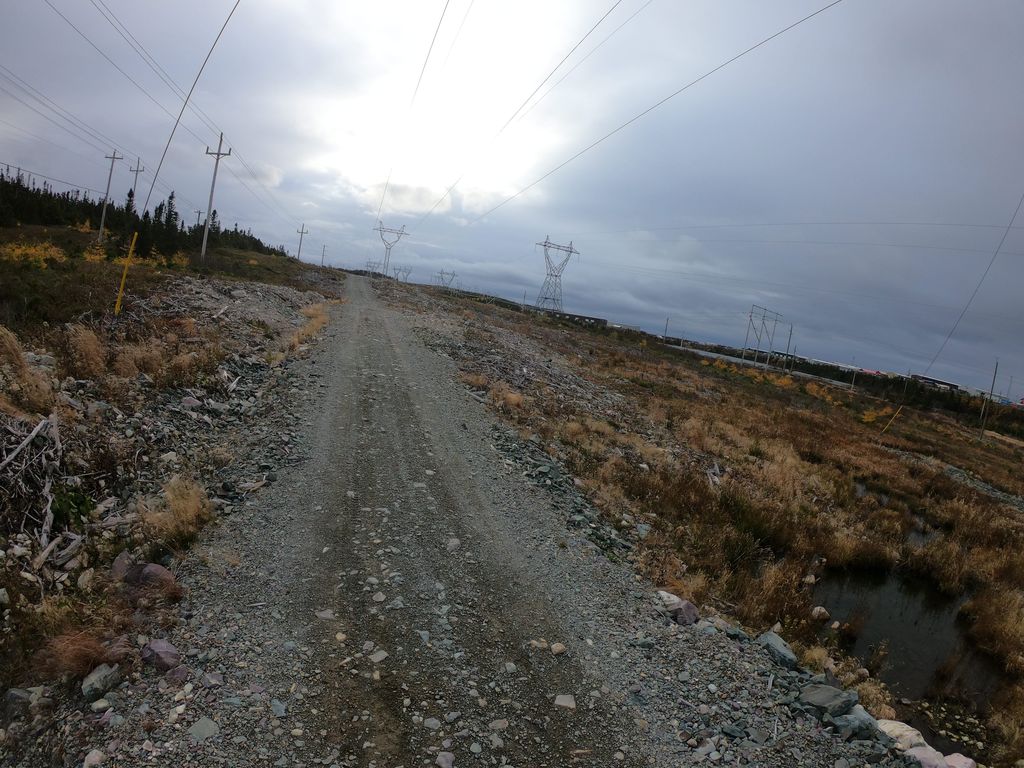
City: st_johns